Question: This might not be the correct place for this, so apologies in advance if it isn't.
My situation - I need to come up with a simple formula/method of giving it an hour E.g. 13, 15, 01 etc, and based on that number, the method will return the 'approx' temperature for that particular time.
This is very approximate and it will not use weather data or anything like that, it will just take the hour of the day and return a value between say -6 deg C > 35 deg C. (very extreme weather, but you get the idea.)
This is the sort of examples I would like to know how to do:

Just as a note, I COULD use an ugly array of 24 items, each referencing the temp for that hour, but this needs to be float based - e.g. 19.76 should return 9.25 deg...
Another note: I don't want a complete solution - I'm a confident programmer in various languages, but the maths have really stumped me on this. I've tried various methods on paper using TimeToPeak (the peak hour being 1pm or around there) but to no avail. Any help would be appreciated at this point.
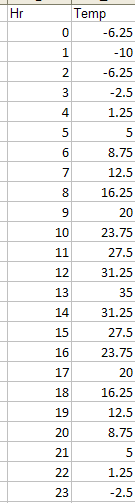
Answer: Following your comment, here is a function that provides a sinusoidal distribution with various useful optional parameters.
'''
private static double SinDistribution(
double value,
double lowToHighMeanPoint = 0.0,
double length = 10.0,
double low = -1.0,
double high = 1.0)
{
var amplitude = (high - low) / 2;
var mean = low + amplitude;
return mean + (amplitude * Math.Sin(
(((value - lowToHighMeanPoint) % length) / length) * 2 * Math.PI));
}
'''
You could use it like this, to get the results you desired.
'''
for (double i = 0.0; i < 24.0; i++)
{
Console.WriteLine("{0}: {1}", i, SinDistribution(i, 6.5, 24.0, -6.0, 35.0));
}
'''
This obviously discounts environmental factors and assumes the day is an equinox but I think it answers the question.
---
So,
'''
double EstimatedTemperature(double hour, double[] distribution)
{
var low = Math.Floor(hour);
var lowIndex = (int)low;
var highIndex = (int)Math.Ceiling(hour);
if (highIndex > distribution.Count - 1)
{
highIndex = 0;
}
if (lowIndex < 0)
{
lowIndex = distribution.Count - 1;
}
var lowValue = distribution.ElementAt(lowIndex);
var highValue = distribution.ElementAt(highIndex);
return lowValue + ((hour - low) * (highValue - lowValue));
}
'''
assuming a rather simplistic linear transition between each point in the distibution. You'll get erroneous results if the hour is mapped to elements that are not present in the distribution.